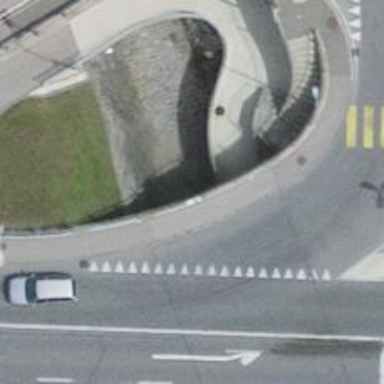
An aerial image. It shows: Culvert tunnel under drain waterway.